Question: I am working on a site which has been created using Angular. On the homepage I have a Service Box that contains icons which redirects us to different pages. Currently when I click on service box icon it displays the service box:

Now Whenever I click outside of it, it does not close. I am not using jQuery in my project. I have seen many answers for AngularJs but none worked.
Here is my code for 'service-box.component.html':
'''
<button mat-icon-button (click)="opened = !opened">
<mat-icon>apps</mat-icon>
</button>
<div class="box" [class.opened]="opened">
<div class="tip">
<div class="border"></div>
<div class="foreground"></div>
</div>
<div class="services">
<div class="row">
<a href="https://blog.fossasia.org">
<div class="col">
<div class="img">
<img src="assets/images/blog.png" alt="Fossasia">
</div>
<span>Blogs</span>
</div>
</a>
<a href="https://github.com/fossasia/loklak_search">
<div class="col">
<div class="img">
<img src="assets/images/github.png" alt="Fossasia">
</div>
<span>Github</span>
</div>
</a>
<a href="https://github.com/fossasia/loklak_search/issues">
<div class="col">
<div class="img">
<img src="assets/images/bug.png" alt="Fossasia">
</div>
<span>Bug Report</span>
</div>
</a>
</div>
</div>
<hr />
<div class="services">
<div class="row">
<a href="https://fossasia.org/">
<div class="col">
<div class="img">
<img src="assets/images/fossasia_logo_55x22.png" width="55" height="22" alt="Fossasia">
</div>
<span>FOSSASIA</span>
</div>
</a>
<a href="https://phimp.me">
<div class="col">
<div class="img">
<img src="assets/images/phimpme_64x64.png" width="50" height="50" alt="Phimpme">
</div>
<span>Phimpme</span>
</div>
</a>
<a href="https://susper.com/">
<div class="col">
<div class="img">
<img src="assets/images/susper_60x16.png" width="60" height="16" alt="Susper">
</div>
<span>Susper</span>
</div>
</a>
</div>
<div class="row">
<a href="https://chat.susi.ai/">
<div class="col">
<div class="img">
<img src="assets/images/susi_60x12.png" width="60" height="12" alt="Susi.AI">
</div>
<span>Susi.AI</span>
</div>
</a>
<a href="https://pslab.fossasia.org/">
<div class="col">
<div class="img">
<img src="assets/images/pslab_64x68.png" width="50" height="50" alt="PSLab">
</div>
<span>PSLab</span>
</div>
</a>
<a href="https://eventyay.com/">
<div class="col">
<div class="img">
<img src="assets/images/eventyay.png" width="60" height="18" alt="Eventyay">
</div>
<span>Eventyay</span>
</div>
</a>
</div>
</div>
</div>
'''
'service-box.component.ts' contains only a public variable 'opened' set to 'false' by default.
I have tried to wrap up whole code of 'service-box.component.html' in a 'div' and used '(focusout)' event like this:
'''
<div id="side-menu" (focusout)="opened=false">
//Rest of code as in service-box.component.html
</div>
'''
But doing this disables the links in service box.
Any suggestion will be of great help.
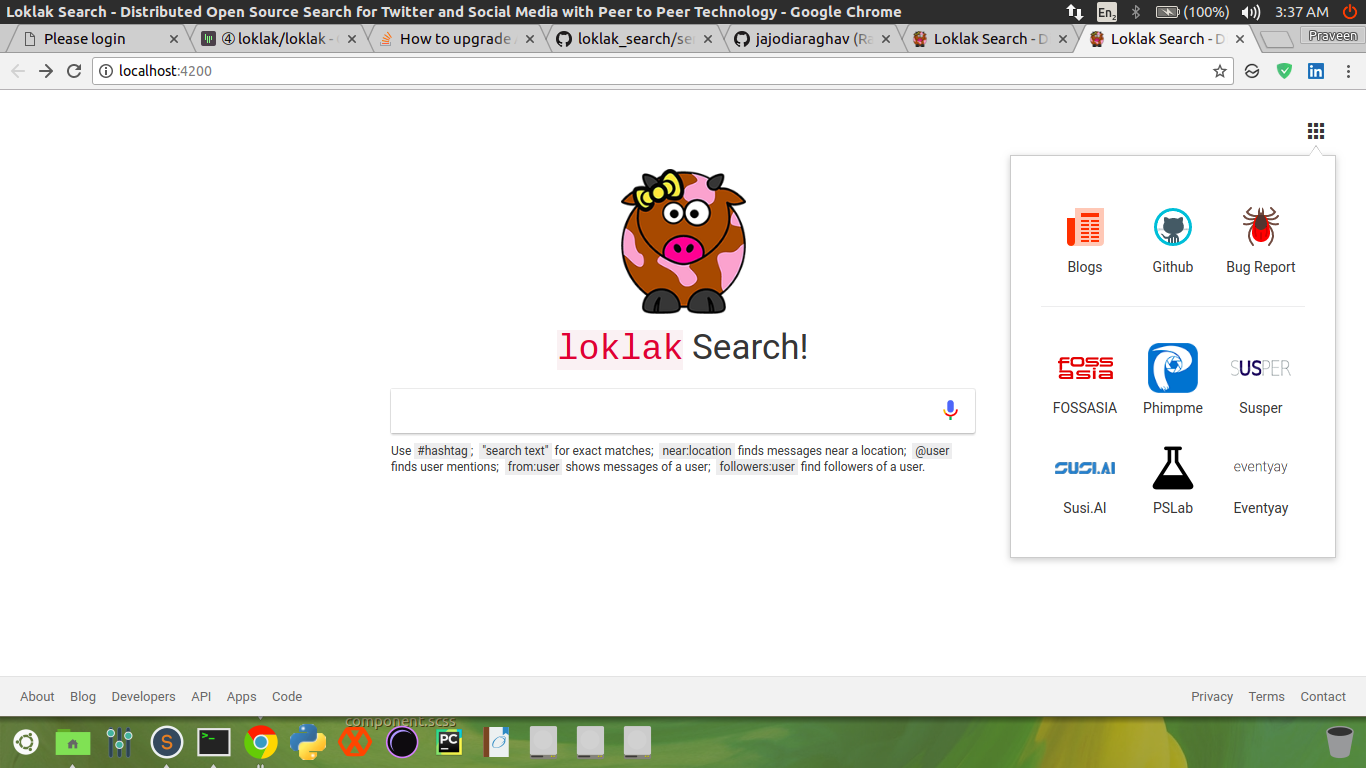
Answer: You seem to be using '@angular/material' and therewith the 'CDK'. You should try the <URL>.
> The overlay package provides a way to open floating panels on the screen.
By setting the attribute 'hasBackdrop', the overlay will create a backdrop element (= everything outside of your component) and with it a 'backdropClick' '@Output' event, to which you could bind the closing of your "Service Box".